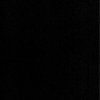
Label: dusty